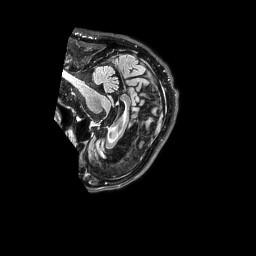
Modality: FLAIR
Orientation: sagittal
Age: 66
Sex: male
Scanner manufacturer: philips
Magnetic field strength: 3 T
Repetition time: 4.8 s
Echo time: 0.34 s